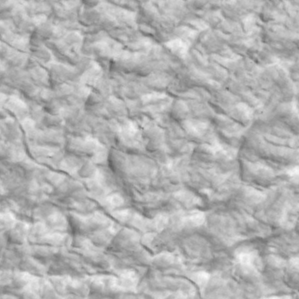
Label: non_frost